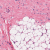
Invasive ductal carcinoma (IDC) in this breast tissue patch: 1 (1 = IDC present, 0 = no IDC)